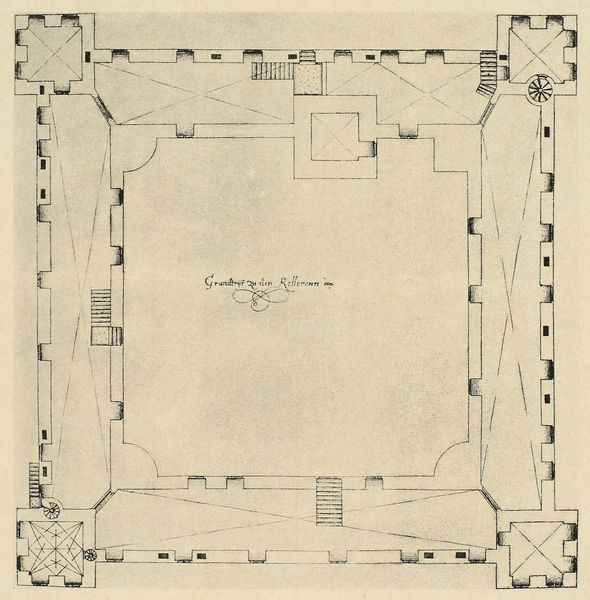
Titel: Schloss Johannisburg zu Aschaffenburg
Künstler: Georg Ridinger
Standort: Aschaffenburg, Schloss (EU - D - Bayern)
Schlagwörter: flügel, dreieck, gelb, ocker, fenster, schwarz, skizze, zeichnung, beige, wand, architektur, brüstung, turm, schrift, papier, türen, hof, treppe, treppen, stufen, wände, eingänge, keller, innenhof, burg, türme, stern, festung, bleistift, kreuze, mauern, mittelalter, plan, viereckig, wendeltreppe, quadrat, viereck, kellerraum, kaserne, quadratisch, grundriss, bauplan, blaupause, regelmäßig, wehrgang, qzuadrat, kellermann